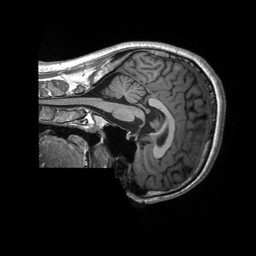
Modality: T1w
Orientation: sagittal
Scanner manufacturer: siemens
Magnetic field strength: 3 T
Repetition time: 2.3 s
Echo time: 0.00232 s